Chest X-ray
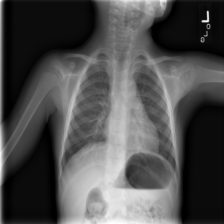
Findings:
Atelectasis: negative
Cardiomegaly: negative
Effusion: negative
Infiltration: negative
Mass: negative
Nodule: negative
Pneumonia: negative
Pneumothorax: negative
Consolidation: negative
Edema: negative
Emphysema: negative
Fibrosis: negative
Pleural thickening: negative
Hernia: negative